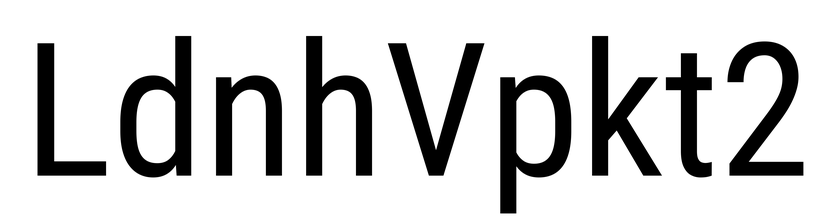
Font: Roboto_Condensed_Regular